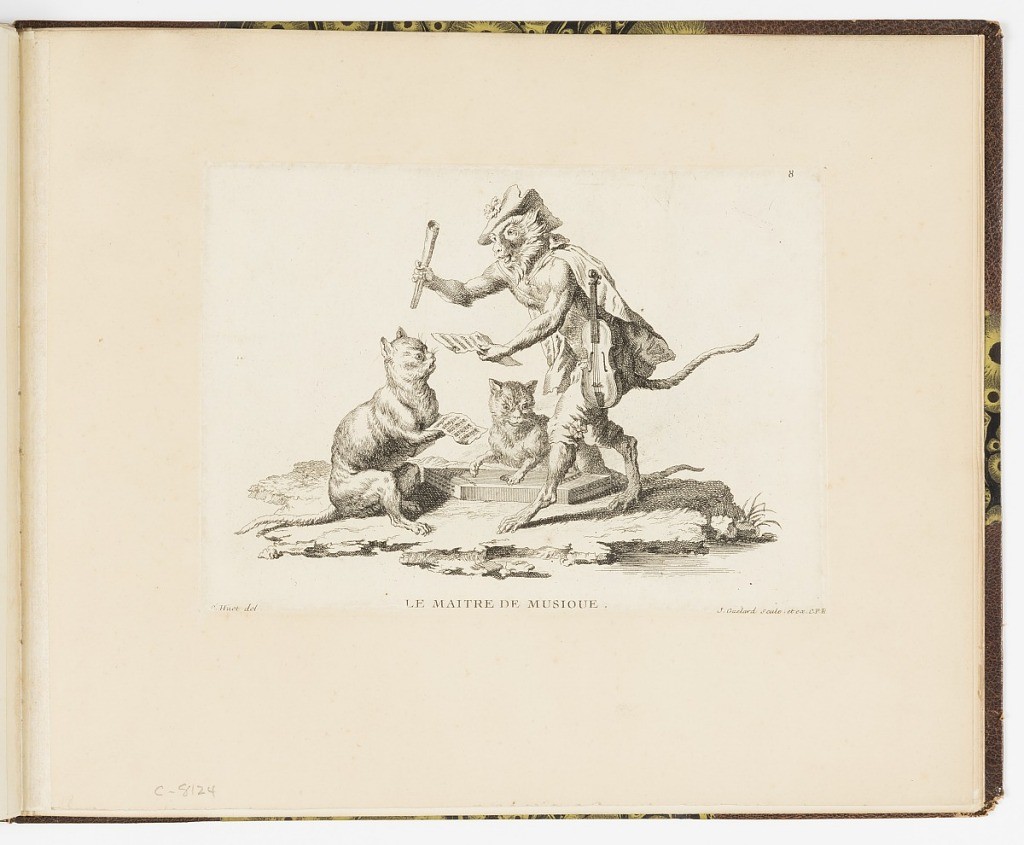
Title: LE MAITRE DE MUSIQUE
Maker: Christophe Huet, French, 1695 – 1759
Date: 1743
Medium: Etching on laid paper
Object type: Bound print
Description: Plate 8 of a series of 23 prints featuring monkeys acting as humans in various figural scenes. In outdoor setting, a figural scene of a music lesson, the monkey instructor in gentleman's costume teaching his students, who are cats. The monkey holds a sheet of music in his left hand and a scroll in his right hand, directing his pupils. He has a violin strapped across his body. At his feet, one cat holds a sheet of music and looks up at his instructor. The other cat at center plays a dulcimer.